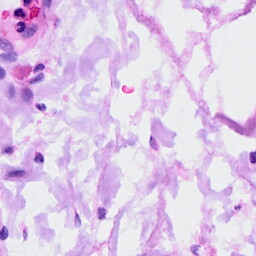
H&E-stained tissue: Ovarian